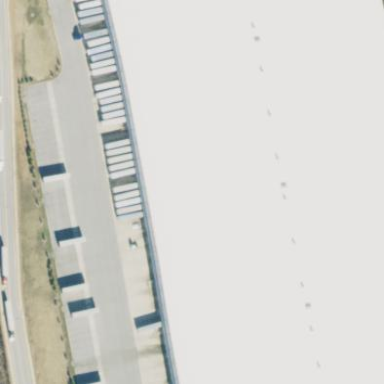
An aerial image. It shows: Warehouse.